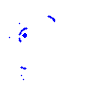
Particle: electron